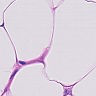
Metastatic tissue present: no